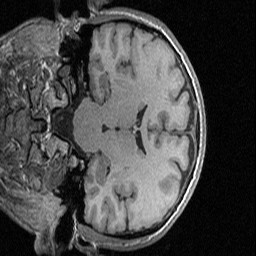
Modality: T1w
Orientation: coronal
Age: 50
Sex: male